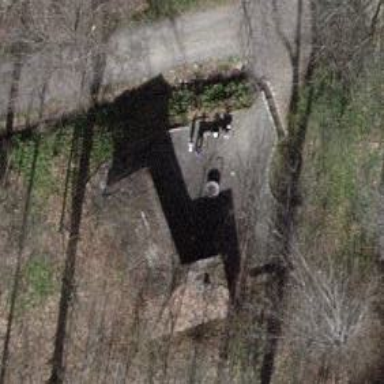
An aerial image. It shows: Picnic shelter designed for outdoor gatherings.